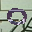
Label: 0